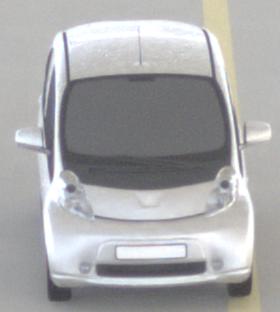
Make: Peugeot
Model: iOn
Detailed model: iOn
Model produced from: 2010/12
Model produced until: 2013/02
Doors: 5
Color: white
Road condition: dry road
Daytime: morning or afternoon
Contrast: low contrast